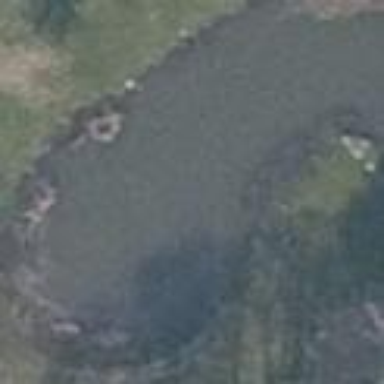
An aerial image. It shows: Pond with natural water.